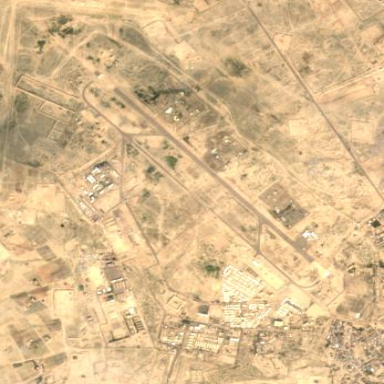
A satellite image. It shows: Military airfield located within aerodrome.